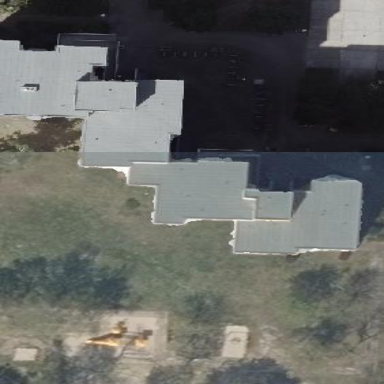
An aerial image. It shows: Flat-roofed residential building.